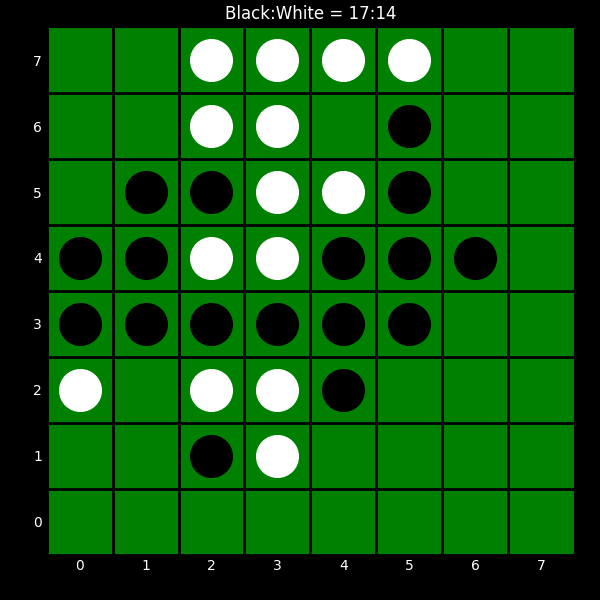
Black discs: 17
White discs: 14